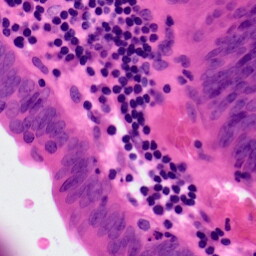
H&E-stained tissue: Colon